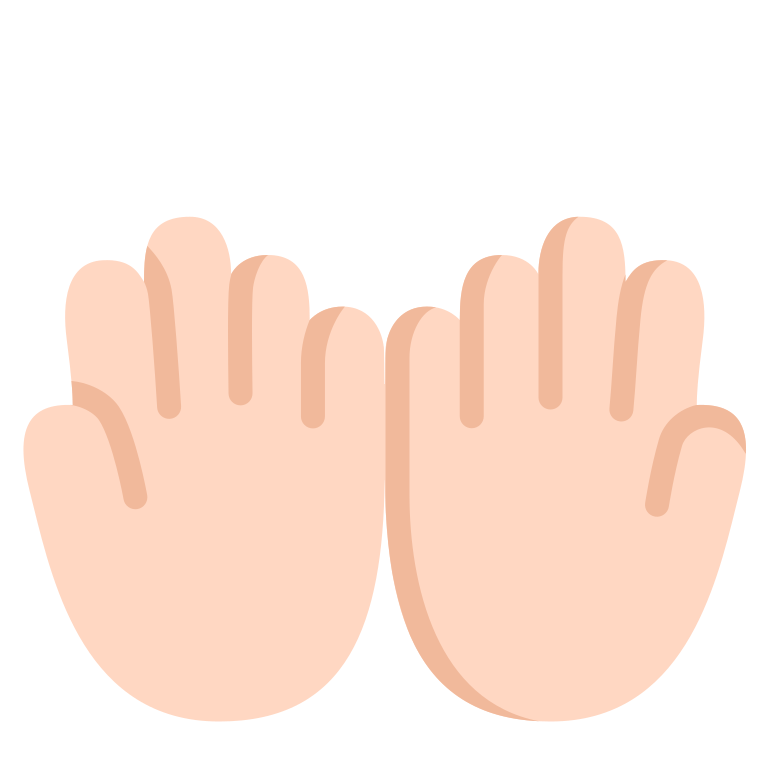
palms up together flat light